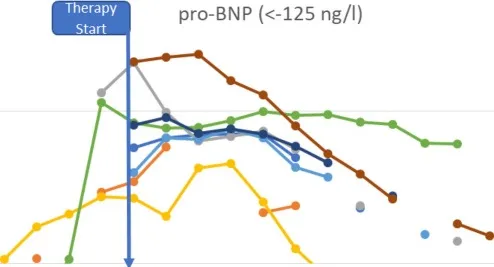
Pro-BNP.
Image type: pathology (immunostaining)